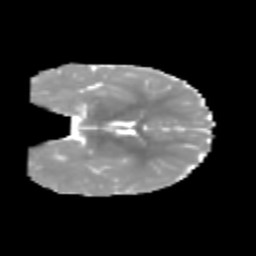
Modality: MD
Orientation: coronal
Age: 7
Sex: male
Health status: healthy